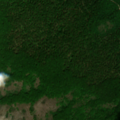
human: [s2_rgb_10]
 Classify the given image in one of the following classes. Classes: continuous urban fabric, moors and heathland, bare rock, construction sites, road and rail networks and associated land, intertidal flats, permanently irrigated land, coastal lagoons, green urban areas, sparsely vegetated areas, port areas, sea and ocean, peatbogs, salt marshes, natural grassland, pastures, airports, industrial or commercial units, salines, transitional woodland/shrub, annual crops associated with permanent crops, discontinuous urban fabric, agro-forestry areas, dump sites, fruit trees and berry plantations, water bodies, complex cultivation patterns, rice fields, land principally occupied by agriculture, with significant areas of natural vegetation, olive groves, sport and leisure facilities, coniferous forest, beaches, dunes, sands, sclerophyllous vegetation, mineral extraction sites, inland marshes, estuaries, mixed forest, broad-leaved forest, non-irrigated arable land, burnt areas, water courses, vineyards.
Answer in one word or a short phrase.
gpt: broad-leaved forest, sparsely vegetated areas